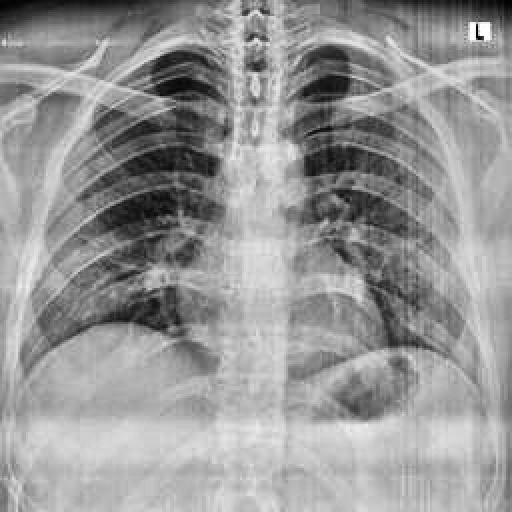
Finding: NORMAL